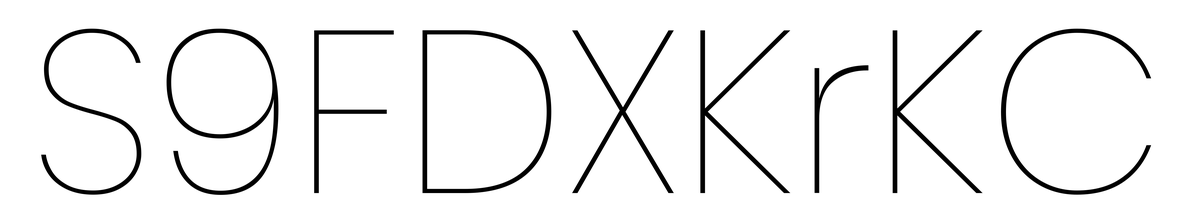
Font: Poppins-Thin